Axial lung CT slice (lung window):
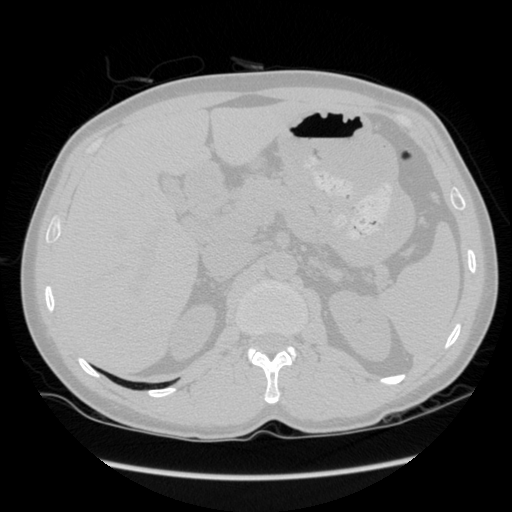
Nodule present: no